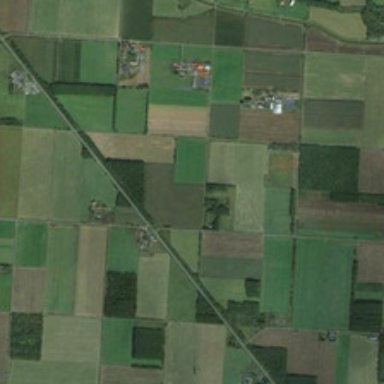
Many pieces of farmlands are together .